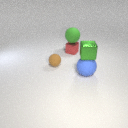
large green rubber sphere above small red metal cube